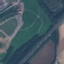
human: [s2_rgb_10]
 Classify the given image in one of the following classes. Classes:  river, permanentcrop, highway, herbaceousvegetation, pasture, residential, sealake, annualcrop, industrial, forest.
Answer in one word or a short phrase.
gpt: Highway